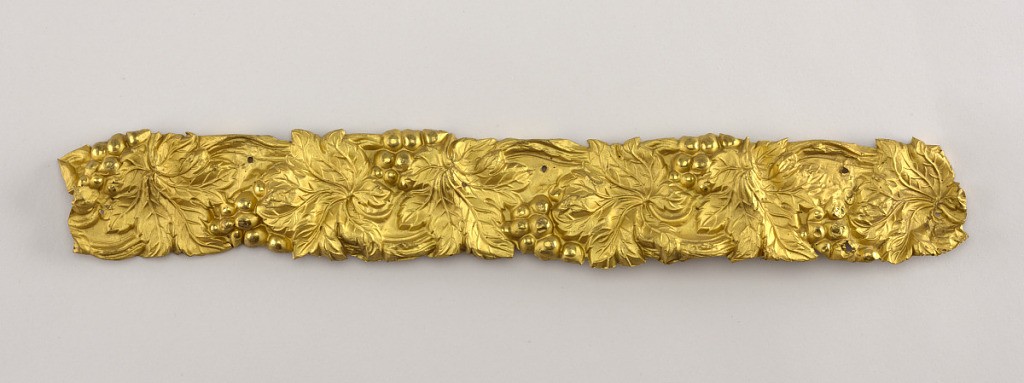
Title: Mount
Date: ca. 1830–50
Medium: Gilded pressed copper
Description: All over grapevine and grapes decoration